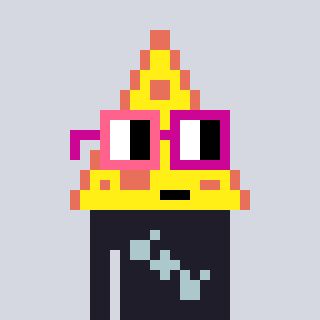
a pixel art character with square pink and red glasses, a pizza-shaped head and a grayscale-colored body on a cool background